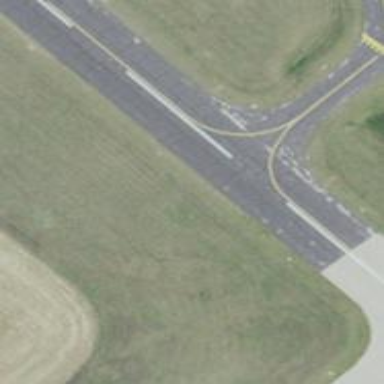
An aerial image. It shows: Asphalt runway at the airport.